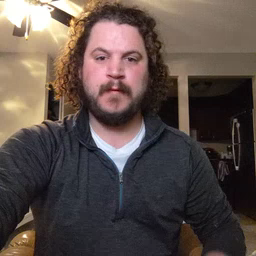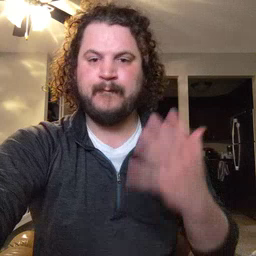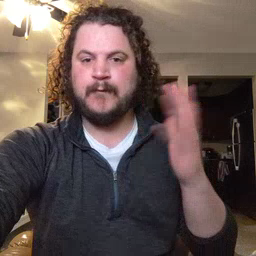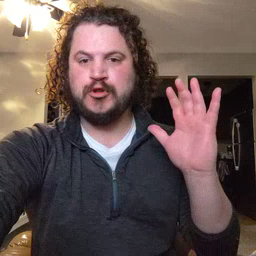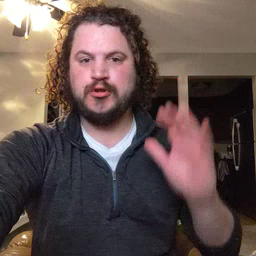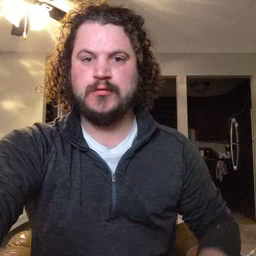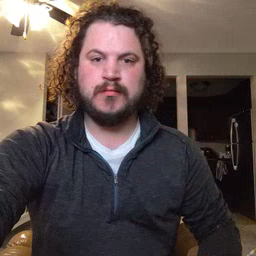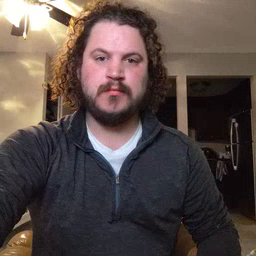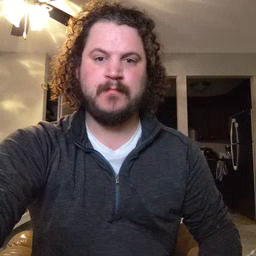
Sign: finish